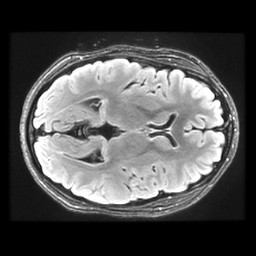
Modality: FLAIR
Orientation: axial
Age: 27
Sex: female
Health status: healthy
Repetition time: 12 s
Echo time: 0.09782 s